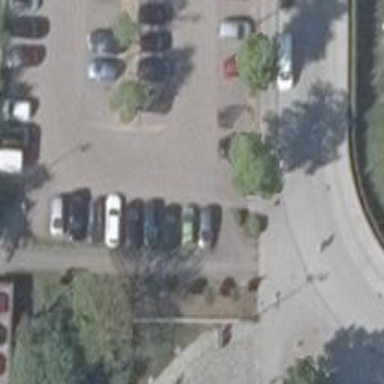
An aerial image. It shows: Parking aisle designated as service road.